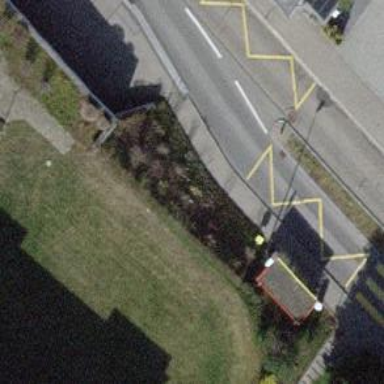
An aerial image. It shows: Post box is visible.